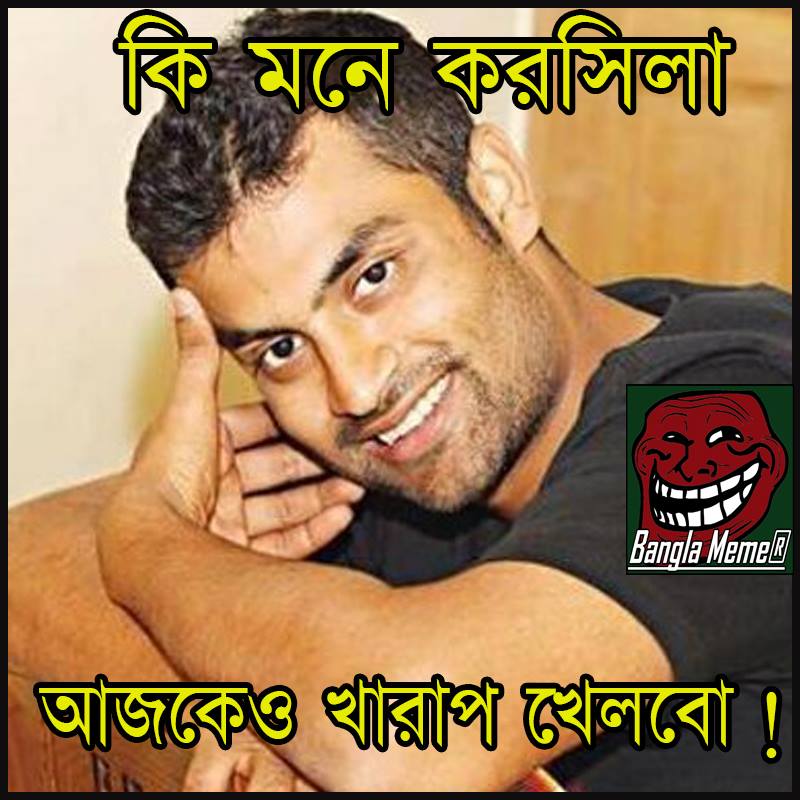
Caption: কি মনে করসি্লা     আজকেও  খারাপ খেলবো !
Label: non-hate